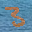
Label: 3